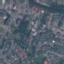
Land use / land cover: Residential